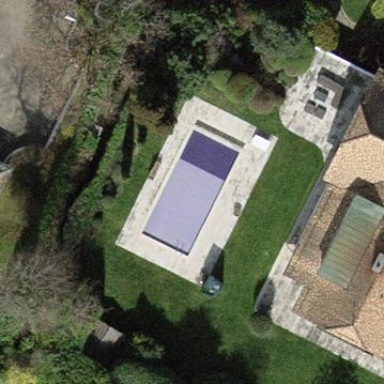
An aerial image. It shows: Swimming pool located in leisure land.